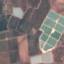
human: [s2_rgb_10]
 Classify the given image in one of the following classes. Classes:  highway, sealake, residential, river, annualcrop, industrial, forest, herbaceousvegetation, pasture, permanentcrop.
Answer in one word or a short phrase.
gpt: PermanentCrop